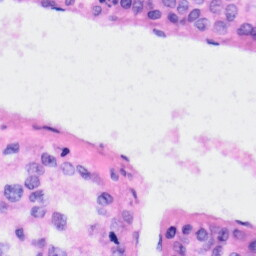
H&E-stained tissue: Liver